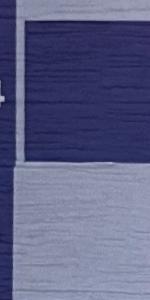
Label: Empty